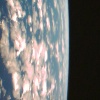
Label: cloud